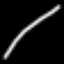
Label: line